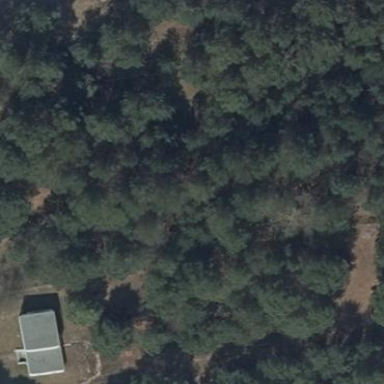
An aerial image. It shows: Evergreen needle-leaved forest.